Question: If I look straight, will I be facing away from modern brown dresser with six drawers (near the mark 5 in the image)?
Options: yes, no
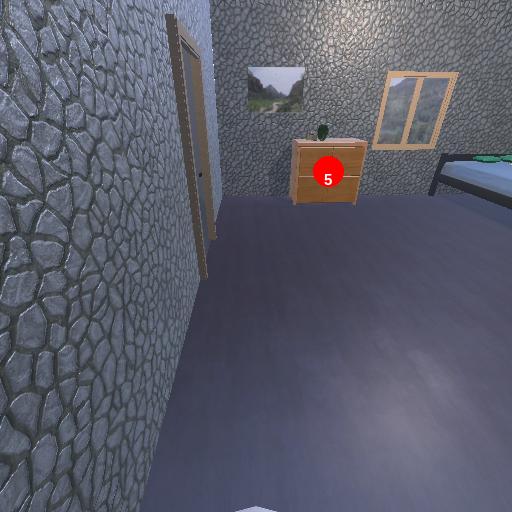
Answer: yes